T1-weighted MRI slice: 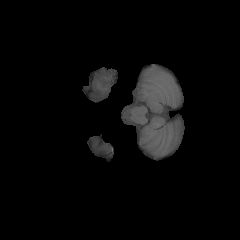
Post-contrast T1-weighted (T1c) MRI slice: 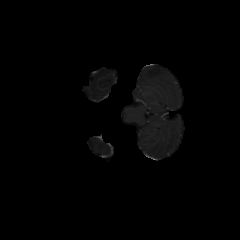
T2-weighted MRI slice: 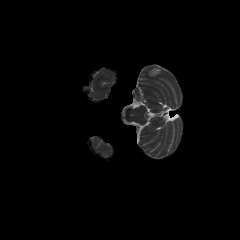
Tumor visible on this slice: no